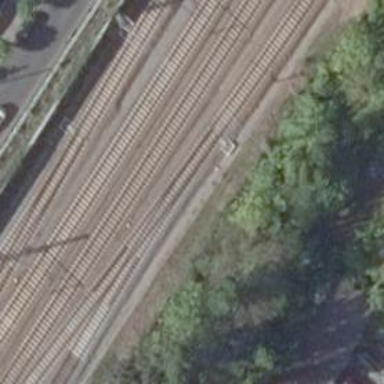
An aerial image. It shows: Railway switch.